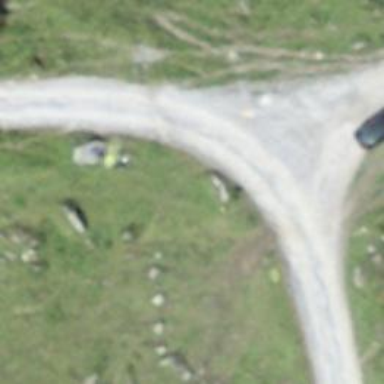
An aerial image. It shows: Guidepost providing information.